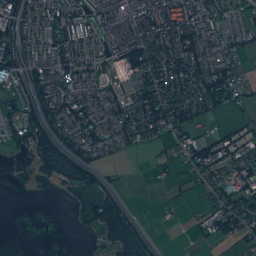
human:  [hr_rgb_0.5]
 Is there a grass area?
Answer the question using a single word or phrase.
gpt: yes

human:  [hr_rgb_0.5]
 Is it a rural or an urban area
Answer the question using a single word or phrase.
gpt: urban

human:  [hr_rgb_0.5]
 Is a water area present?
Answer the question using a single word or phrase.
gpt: yes

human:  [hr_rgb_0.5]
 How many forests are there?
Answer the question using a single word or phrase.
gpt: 373

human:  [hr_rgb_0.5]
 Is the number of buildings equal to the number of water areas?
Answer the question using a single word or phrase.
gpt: no

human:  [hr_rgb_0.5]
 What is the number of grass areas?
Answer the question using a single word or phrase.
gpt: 494

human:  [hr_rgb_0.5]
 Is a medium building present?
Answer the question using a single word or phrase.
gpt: yes

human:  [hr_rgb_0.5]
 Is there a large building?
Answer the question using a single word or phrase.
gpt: yes

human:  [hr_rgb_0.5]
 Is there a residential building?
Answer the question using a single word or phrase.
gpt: yes

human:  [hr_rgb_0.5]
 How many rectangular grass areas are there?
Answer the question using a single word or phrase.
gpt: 112

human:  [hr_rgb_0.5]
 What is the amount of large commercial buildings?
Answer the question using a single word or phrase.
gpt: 3

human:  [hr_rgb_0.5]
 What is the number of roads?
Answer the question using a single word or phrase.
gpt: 1181

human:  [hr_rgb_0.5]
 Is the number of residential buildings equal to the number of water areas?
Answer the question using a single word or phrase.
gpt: no

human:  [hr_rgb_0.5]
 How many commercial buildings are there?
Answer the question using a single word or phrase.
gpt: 303

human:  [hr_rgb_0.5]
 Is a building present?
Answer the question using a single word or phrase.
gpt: yes

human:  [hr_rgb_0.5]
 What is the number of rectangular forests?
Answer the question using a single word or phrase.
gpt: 91

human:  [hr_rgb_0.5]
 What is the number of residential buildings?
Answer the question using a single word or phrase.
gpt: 6190

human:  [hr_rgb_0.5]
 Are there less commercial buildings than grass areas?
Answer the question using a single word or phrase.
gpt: yes

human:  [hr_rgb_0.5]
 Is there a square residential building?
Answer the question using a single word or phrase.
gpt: yes

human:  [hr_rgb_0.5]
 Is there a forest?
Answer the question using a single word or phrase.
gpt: yes

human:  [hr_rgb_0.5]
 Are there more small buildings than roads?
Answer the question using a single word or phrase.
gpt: yes

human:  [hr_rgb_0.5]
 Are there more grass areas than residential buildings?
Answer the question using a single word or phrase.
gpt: no

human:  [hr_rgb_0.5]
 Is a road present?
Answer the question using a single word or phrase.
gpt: yes

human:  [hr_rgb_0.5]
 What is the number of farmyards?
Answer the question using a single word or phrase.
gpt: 6

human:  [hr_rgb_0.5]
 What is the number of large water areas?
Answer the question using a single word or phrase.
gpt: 18

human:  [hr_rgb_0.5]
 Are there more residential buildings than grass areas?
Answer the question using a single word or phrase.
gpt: yes

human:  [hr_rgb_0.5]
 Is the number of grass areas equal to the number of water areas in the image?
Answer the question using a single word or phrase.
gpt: no

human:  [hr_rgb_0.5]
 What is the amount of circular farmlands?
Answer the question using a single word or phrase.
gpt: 0

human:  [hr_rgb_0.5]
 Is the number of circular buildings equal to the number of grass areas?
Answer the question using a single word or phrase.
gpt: no

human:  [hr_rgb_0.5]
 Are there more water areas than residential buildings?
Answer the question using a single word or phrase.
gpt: no

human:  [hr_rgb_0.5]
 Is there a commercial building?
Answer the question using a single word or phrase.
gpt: yes

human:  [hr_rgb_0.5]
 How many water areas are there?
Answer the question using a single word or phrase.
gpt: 86

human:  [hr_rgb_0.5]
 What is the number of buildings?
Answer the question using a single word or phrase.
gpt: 6804

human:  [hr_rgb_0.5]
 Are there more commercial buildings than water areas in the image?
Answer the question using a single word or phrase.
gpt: yes

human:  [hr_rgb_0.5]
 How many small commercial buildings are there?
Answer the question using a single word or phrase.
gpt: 296

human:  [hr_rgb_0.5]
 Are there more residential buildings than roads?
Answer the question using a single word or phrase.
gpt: yes

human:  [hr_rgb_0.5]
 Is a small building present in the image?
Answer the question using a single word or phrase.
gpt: yes

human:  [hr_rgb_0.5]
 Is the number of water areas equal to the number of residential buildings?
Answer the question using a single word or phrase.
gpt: no

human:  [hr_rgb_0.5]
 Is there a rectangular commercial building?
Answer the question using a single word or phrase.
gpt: yes

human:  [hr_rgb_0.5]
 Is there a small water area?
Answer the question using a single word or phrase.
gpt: yes

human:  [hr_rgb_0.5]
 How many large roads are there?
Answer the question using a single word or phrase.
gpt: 0

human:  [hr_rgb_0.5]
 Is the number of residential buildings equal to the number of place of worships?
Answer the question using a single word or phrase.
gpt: no

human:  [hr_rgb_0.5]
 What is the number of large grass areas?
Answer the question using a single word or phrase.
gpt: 119

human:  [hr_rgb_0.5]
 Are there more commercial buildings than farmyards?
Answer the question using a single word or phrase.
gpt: yes

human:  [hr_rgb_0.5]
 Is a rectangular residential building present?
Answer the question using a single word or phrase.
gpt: yes

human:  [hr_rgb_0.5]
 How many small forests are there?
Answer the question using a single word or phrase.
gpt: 243

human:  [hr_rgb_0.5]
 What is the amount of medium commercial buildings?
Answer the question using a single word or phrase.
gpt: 4

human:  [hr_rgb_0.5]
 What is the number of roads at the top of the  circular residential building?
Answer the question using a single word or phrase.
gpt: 281

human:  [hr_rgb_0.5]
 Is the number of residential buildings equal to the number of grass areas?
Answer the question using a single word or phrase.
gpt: no

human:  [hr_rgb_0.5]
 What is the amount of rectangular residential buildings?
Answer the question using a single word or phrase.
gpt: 3900

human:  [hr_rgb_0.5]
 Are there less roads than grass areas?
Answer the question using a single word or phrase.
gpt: no

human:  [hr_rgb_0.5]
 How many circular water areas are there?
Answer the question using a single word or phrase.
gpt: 2

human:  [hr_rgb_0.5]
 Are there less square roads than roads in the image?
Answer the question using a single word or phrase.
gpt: yes

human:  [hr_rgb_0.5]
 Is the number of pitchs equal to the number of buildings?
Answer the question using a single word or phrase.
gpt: no

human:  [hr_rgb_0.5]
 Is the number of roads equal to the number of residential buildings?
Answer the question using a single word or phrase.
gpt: no

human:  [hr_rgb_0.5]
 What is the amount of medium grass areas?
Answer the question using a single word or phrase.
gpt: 138

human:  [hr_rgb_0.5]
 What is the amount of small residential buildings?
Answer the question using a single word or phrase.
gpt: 6157

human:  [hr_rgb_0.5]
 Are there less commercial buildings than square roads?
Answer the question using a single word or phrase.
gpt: no

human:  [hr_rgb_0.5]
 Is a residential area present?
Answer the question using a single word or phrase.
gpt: yes

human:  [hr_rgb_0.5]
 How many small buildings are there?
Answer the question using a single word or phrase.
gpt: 6760

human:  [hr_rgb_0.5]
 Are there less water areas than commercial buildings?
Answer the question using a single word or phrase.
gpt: yes

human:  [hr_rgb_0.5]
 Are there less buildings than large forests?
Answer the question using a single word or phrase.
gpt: no

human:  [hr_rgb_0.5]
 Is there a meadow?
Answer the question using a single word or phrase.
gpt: yes

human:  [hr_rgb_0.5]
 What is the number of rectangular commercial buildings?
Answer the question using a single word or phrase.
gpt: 263